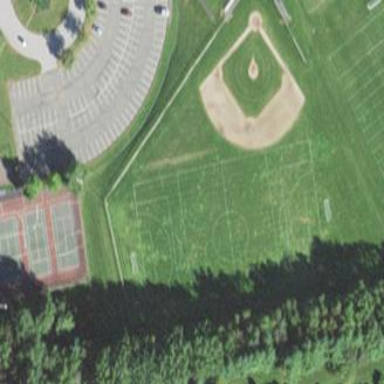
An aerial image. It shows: Baseball pitch for leisure and sports activities.